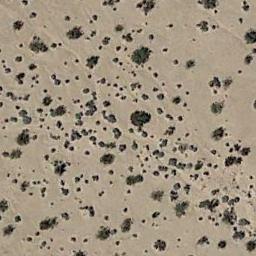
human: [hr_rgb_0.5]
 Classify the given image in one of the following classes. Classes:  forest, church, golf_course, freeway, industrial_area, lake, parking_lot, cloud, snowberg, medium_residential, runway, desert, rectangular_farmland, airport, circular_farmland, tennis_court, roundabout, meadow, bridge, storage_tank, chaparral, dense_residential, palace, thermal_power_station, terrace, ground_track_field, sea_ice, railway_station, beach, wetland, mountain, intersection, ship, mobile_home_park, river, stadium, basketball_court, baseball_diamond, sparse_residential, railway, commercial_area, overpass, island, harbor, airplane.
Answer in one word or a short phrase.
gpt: chaparral